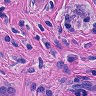
Metastatic tissue present: yes